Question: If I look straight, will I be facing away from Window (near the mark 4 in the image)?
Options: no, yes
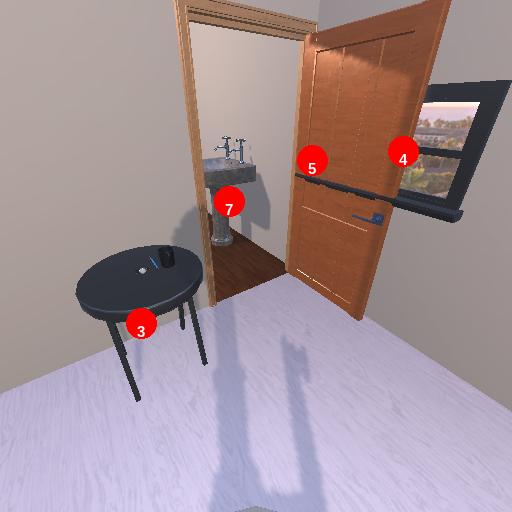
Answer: no